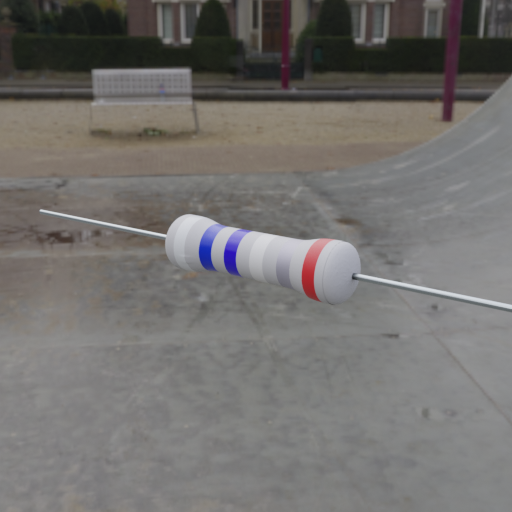
Resistor colour bands (in order): white, blue, blue, white, silver, red